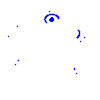
Particle: electron